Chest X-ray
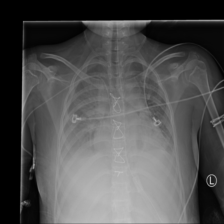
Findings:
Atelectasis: negative
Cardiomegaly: negative
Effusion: positive
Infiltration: negative
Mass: negative
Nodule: negative
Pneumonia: negative
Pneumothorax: negative
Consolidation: negative
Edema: negative
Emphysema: negative
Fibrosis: negative
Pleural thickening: negative
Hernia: negative